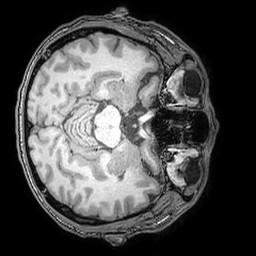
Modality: T1w
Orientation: axial
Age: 40
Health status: ill
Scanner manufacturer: philips
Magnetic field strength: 3 T
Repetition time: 0.007 s
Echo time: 0.0035 s